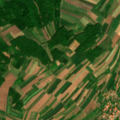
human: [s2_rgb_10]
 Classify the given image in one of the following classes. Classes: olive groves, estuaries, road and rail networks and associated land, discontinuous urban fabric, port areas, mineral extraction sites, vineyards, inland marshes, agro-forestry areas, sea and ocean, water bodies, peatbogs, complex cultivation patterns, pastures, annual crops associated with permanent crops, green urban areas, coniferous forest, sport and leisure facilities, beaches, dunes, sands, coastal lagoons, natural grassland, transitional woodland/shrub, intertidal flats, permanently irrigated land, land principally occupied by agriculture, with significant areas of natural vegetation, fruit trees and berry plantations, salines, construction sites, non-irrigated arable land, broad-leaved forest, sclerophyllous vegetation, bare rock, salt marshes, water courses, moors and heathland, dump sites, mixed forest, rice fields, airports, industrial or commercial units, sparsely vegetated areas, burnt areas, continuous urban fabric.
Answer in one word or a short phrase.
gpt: discontinuous urban fabric, non-irrigated arable land, complex cultivation patterns, broad-leaved forest